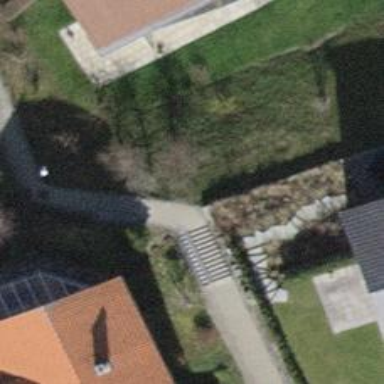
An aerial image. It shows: Road with steps.